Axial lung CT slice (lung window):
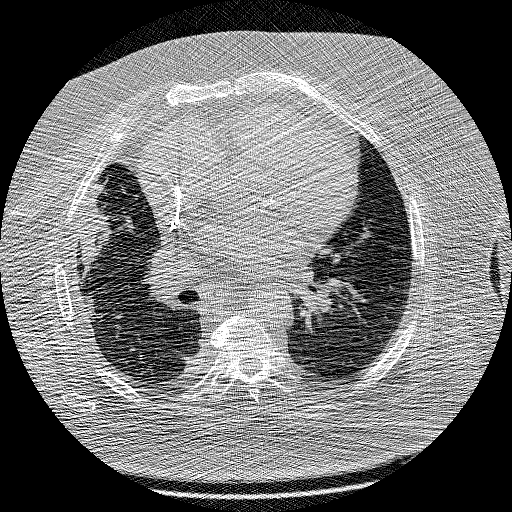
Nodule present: no